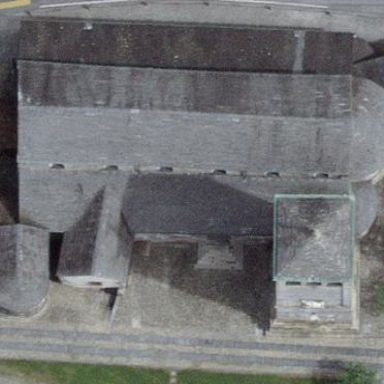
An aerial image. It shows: Building serving as place of worship.